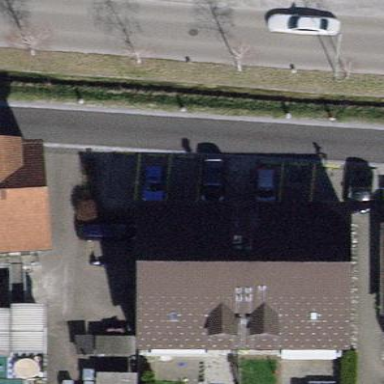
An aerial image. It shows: Building with tile roof.